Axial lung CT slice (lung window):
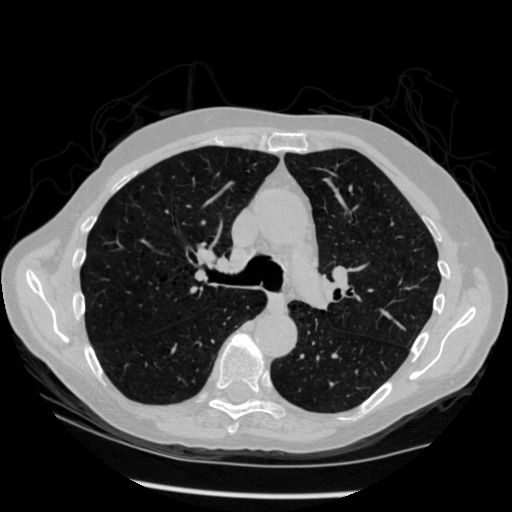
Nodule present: no